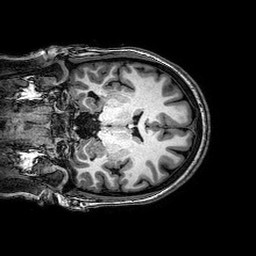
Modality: T1w
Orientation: coronal
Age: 22
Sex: female
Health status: healthy
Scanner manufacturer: philips
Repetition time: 0.008151 s
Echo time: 0.00373 s